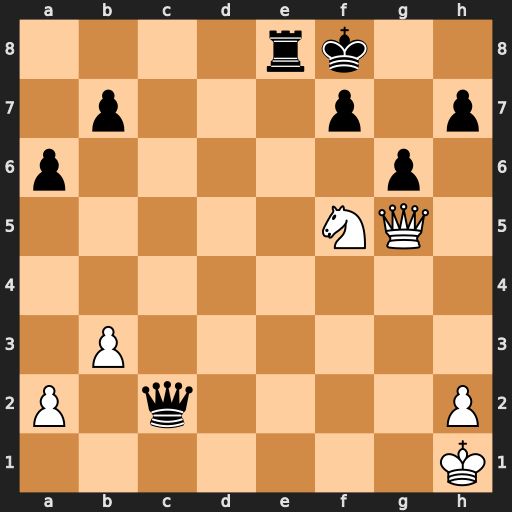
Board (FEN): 4rk2/1p3p1p/p5p1/5NQ1/8/1P6/P1q4P/7K
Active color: w
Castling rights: -
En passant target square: -
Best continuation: Qh6+ Kg8 Qg7#